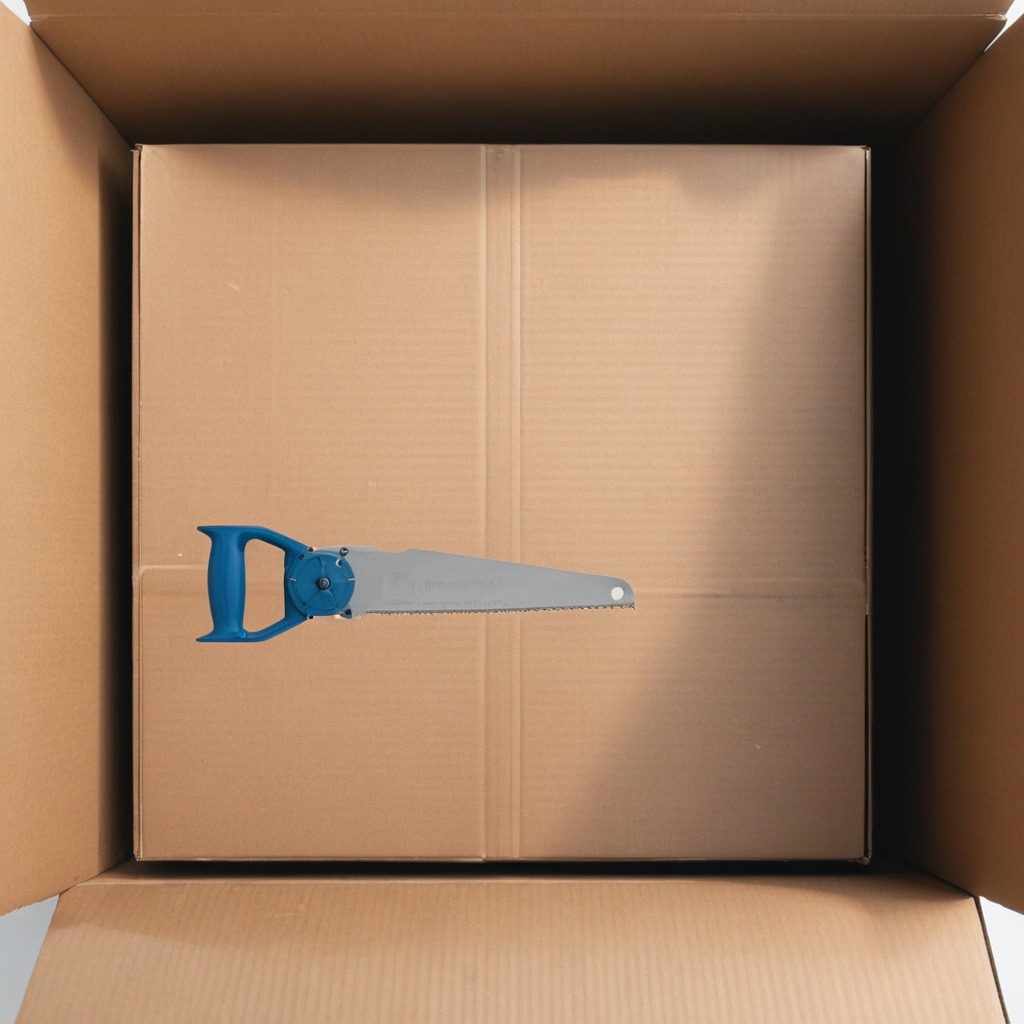
A handheld metal saw lies on the cardboard box surface.